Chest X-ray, AP view. Patient: 55 years old, sex F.
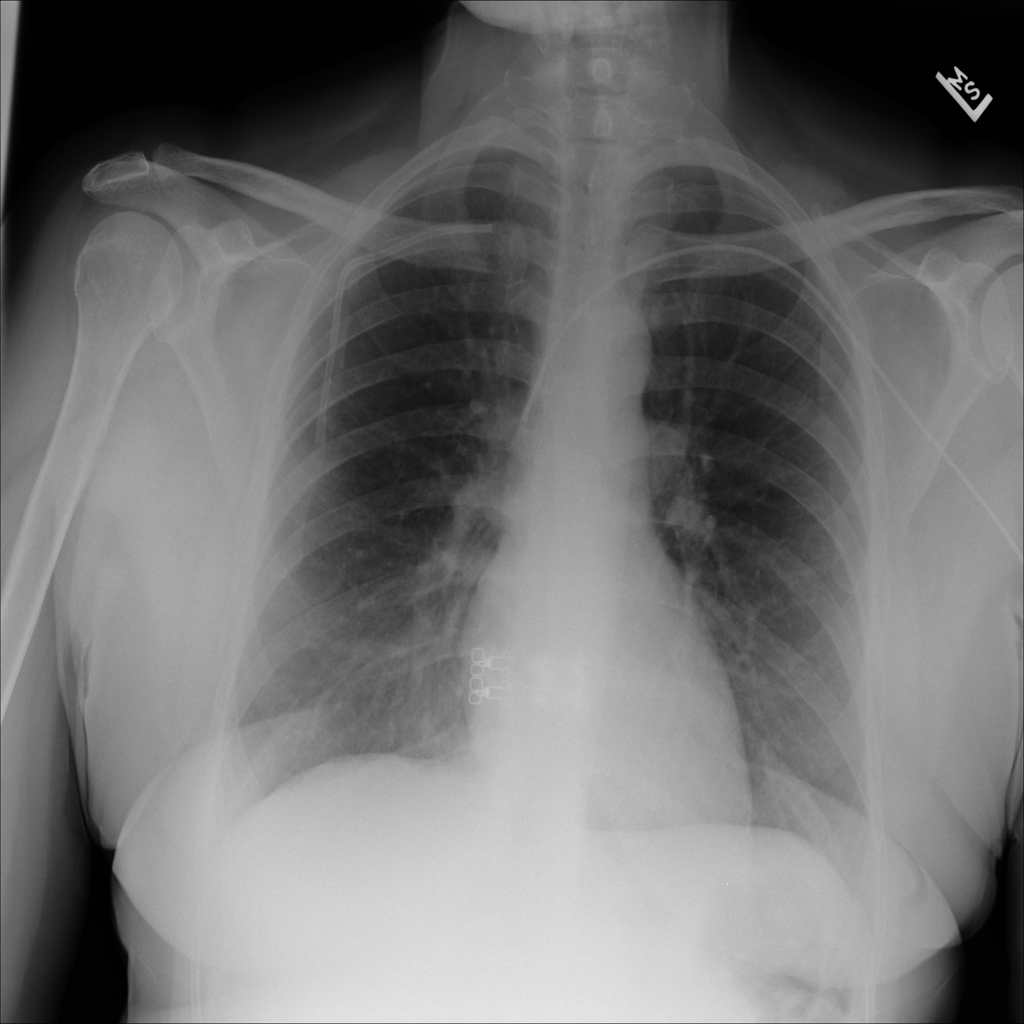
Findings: No Finding